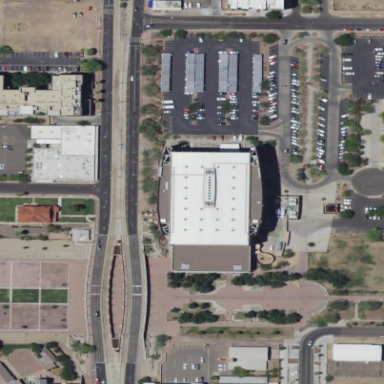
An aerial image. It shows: Library building.